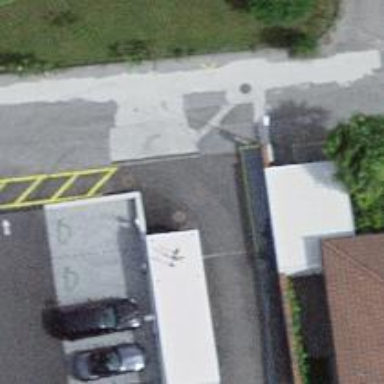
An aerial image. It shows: Charging station.